Field crop: maize
Growth stage: 2
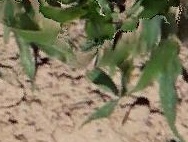
Species: maize